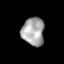
Tissue: lung
Cell type: Others
Senescence score: 0.2027
Nuclear area (px): 621
Mean DAPI intensity: 165.725